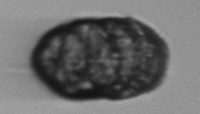
Label: Margalefidinium